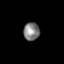
Tissue: skin
Cell type: Others
Senescence score: 0.7528
Nuclear area (px): 278
Mean DAPI intensity: 129.68